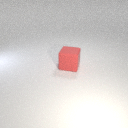
large red rubber cube